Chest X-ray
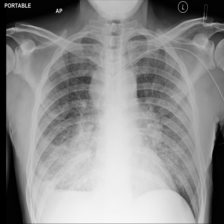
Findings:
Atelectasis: negative
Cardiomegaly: negative
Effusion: positive
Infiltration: negative
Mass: negative
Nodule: negative
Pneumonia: negative
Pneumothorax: negative
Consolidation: negative
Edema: positive
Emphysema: negative
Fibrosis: negative
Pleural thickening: negative
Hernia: negative